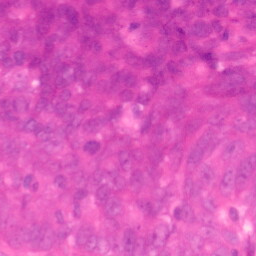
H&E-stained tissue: Colon